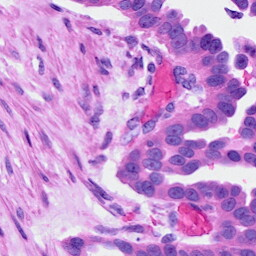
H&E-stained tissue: Ovarian